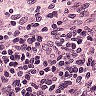
Metastatic tissue present: no